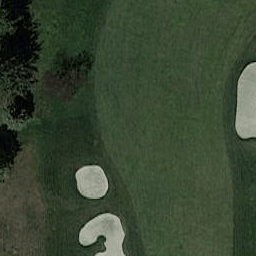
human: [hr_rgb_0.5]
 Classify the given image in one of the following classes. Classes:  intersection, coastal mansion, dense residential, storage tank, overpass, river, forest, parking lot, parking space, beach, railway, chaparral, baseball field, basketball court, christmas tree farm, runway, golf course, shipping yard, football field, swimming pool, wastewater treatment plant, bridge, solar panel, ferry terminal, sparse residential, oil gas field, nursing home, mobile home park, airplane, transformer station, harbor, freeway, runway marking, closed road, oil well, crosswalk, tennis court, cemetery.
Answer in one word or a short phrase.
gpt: golf course